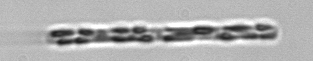
Label: Dactyliosolen_fragilissimus